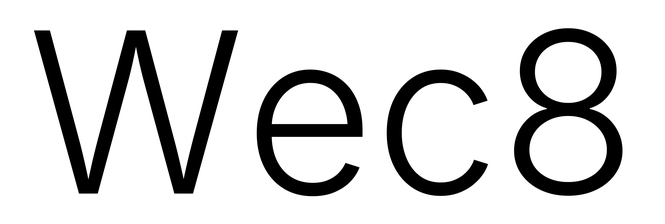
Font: Inter_Light